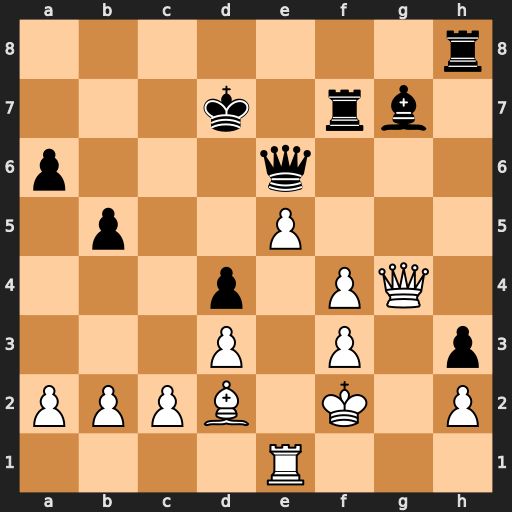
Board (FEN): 7r/3k1rb1/p3q3/1p2P3/3p1PQ1/3P1P1p/PPPB1K1P/4R3
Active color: w
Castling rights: -
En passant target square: -
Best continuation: f5 Qxf5 e6+